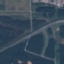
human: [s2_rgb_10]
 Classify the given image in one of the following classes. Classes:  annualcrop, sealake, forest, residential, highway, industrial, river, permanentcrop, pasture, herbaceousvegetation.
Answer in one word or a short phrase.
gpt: Highway